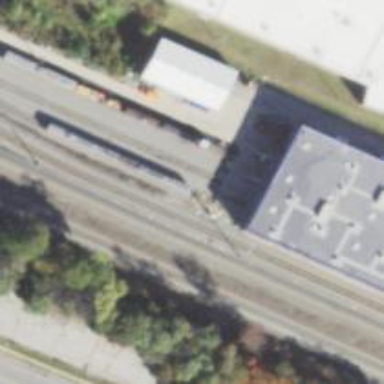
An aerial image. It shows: Railway yard used for servicing trains.